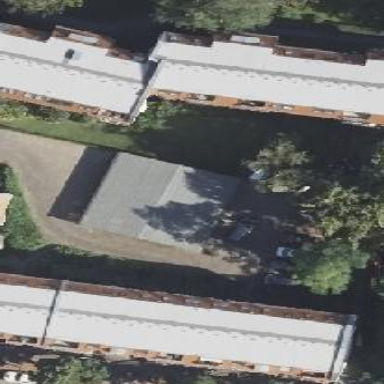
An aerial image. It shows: Group of garages.